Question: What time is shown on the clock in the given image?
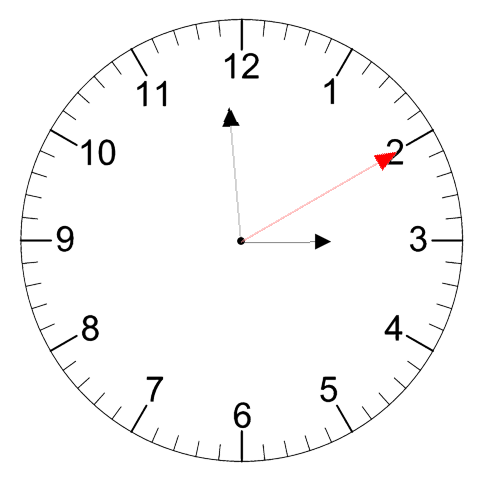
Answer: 02:59:10